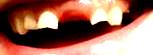
Condition: hypodontia